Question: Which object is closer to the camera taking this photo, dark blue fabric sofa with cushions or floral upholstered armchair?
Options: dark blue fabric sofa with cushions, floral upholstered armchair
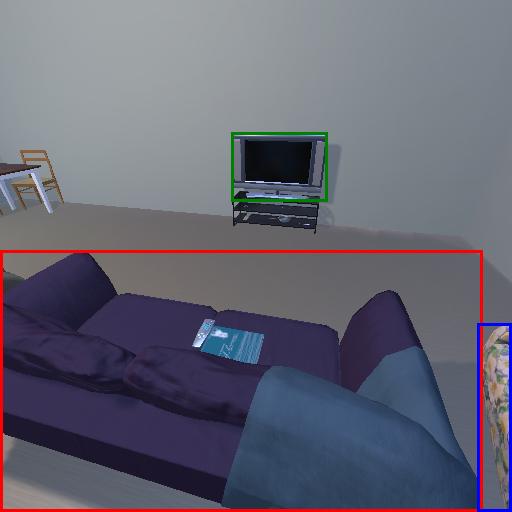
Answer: dark blue fabric sofa with cushions